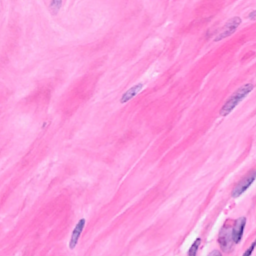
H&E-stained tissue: Breast